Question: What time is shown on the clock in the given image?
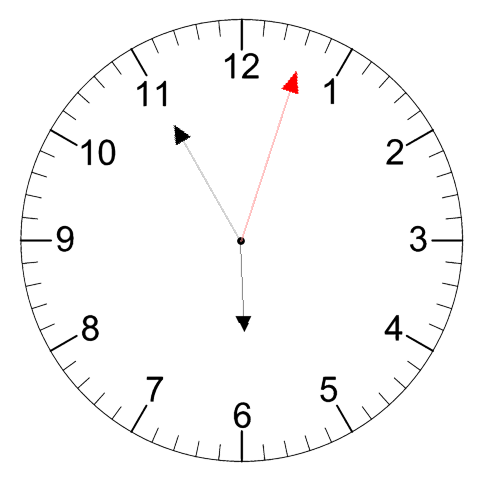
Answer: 05:55:03